Aerial crown-view tile of a tropical tree (Barro Colorado Island, Panama), acquired 20241014:
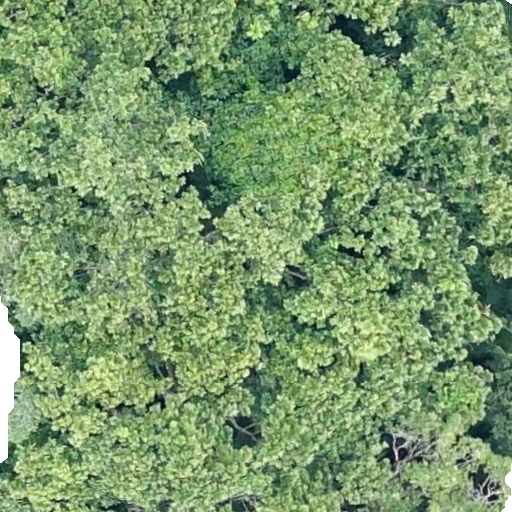
Species: Anacardium excelsum
GBIF accepted scientific name: Anacardium excelsum
Crown area: 629.17 m²